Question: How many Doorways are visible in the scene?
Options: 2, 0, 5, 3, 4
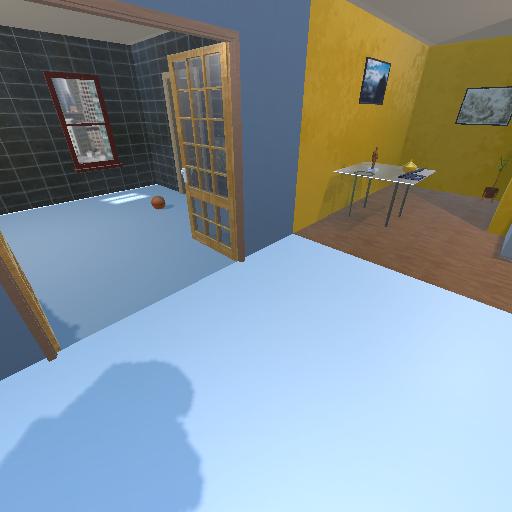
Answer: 2